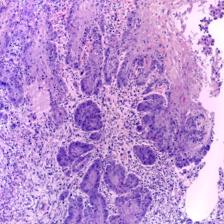
Diagnosis: OSCC